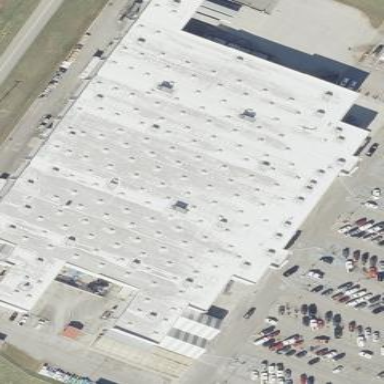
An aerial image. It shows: Supermarket building.